Interaction volume radius: 5 \u00c5
Interaction volume height: 10 \u00c5
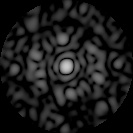
Disorder parameter: 0.8313